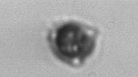
Label: Mesodinium